Question: is it possible to get rid of automatically assigned by Google (SDK for iOS) points of interest such as: schools, companies etc., on the map? Some of them are marked on the screenshot attached below.
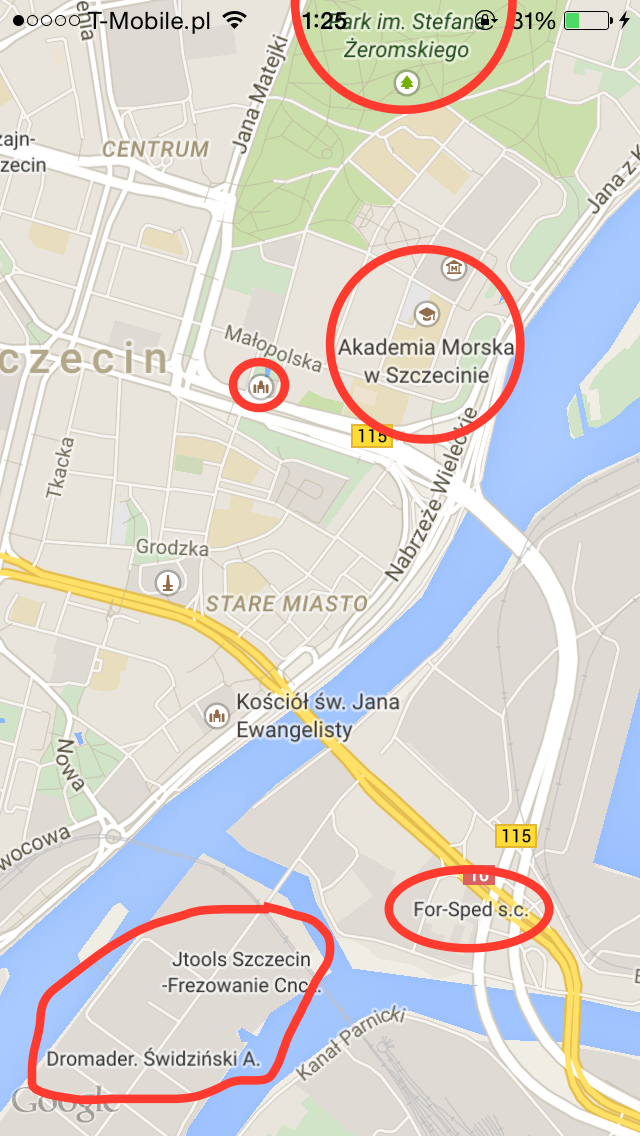
Answer: I don't know a way to do that with the google maps API. I'd recommend to use MapKit instead.
There you could use the 'showsPointsOfInterest' method to set wether the points-of-interest should be visible or not.
<URL>
> When this property is set to true, the map displays icons and labels
for restaurants, schools, and other relevant points of interest. The
default value of this property is true.